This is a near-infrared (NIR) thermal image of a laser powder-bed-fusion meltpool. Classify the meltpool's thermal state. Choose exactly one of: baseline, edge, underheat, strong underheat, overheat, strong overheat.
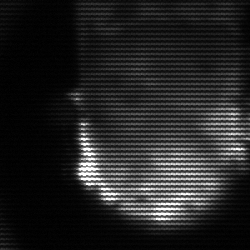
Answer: baseline